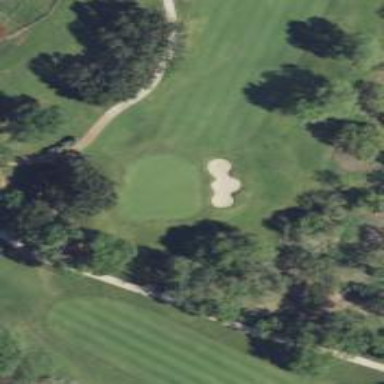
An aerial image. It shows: Golf hole.